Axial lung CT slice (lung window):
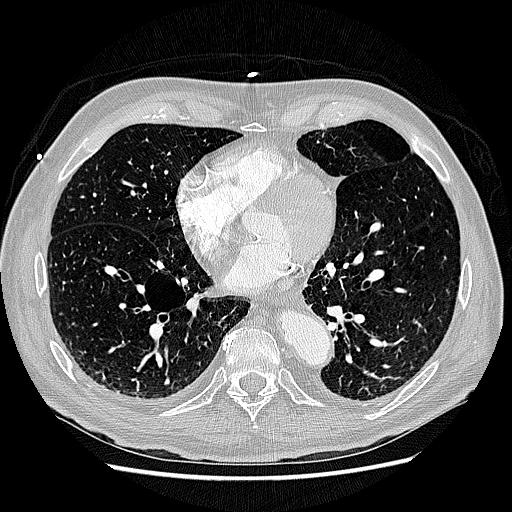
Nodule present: no